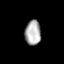
Tissue: prostate
Cell type: T cells
Senescence score: 0.6974
Nuclear area (px): 388
Mean DAPI intensity: 172.786